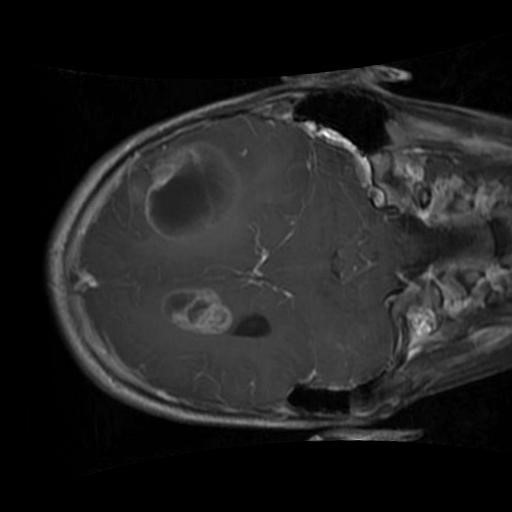
Label: brain_glioma